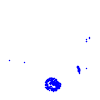
Particle: electron